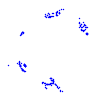
Particle: proton